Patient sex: M
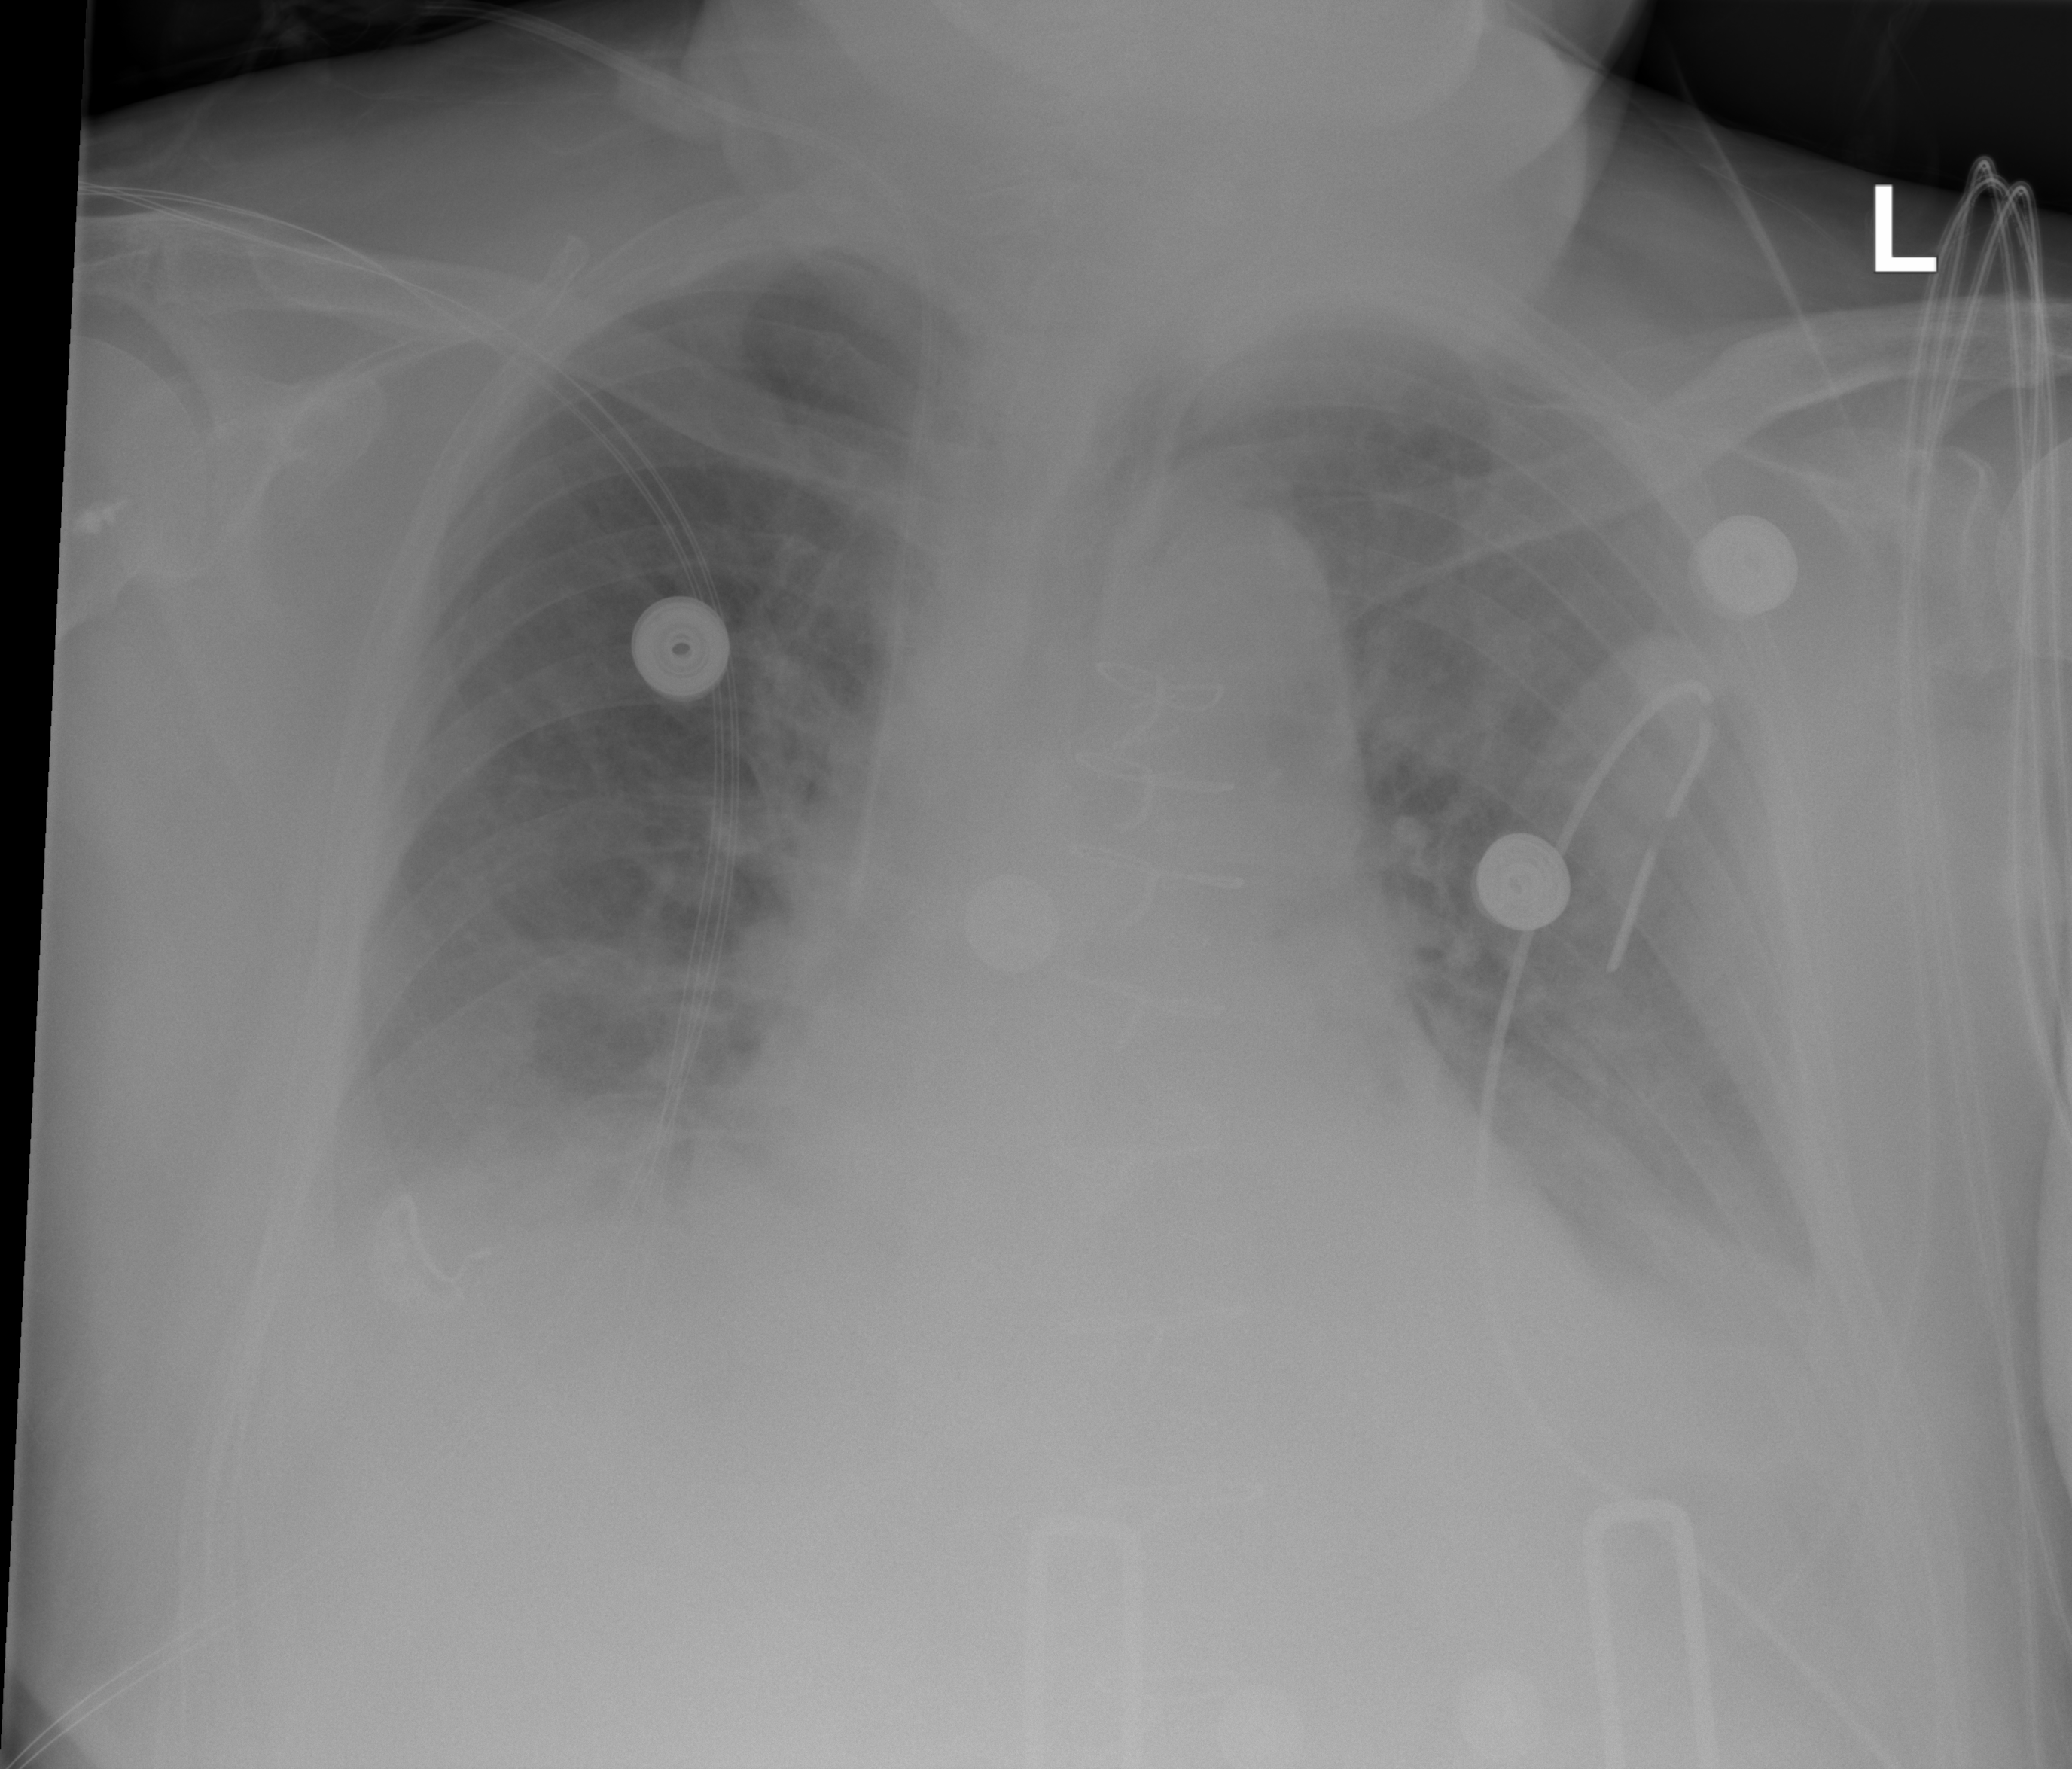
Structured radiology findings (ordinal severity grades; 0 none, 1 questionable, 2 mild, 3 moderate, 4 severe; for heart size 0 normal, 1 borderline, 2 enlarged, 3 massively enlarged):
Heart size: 1
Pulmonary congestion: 2
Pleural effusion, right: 2
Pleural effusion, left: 3
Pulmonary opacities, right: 0
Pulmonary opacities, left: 0
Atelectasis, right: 2
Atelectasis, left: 2